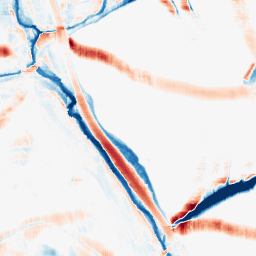
Category: morphological
Decomposition family: morphological_rect
Decomposition parameters: operation: average
width: 20
height: 20
Upsampling method: bicubic
Upsampling parameters: scale: 4
Upsampling scale: 4